Brain MRI, t2w sequence, axial 2D slice.
Patient: age 23, sex F, weight 78 kg, height 1.78 m
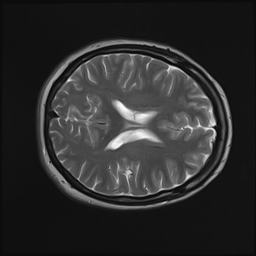